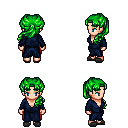
a pixel art fantasy rpg character, female body template, human, light skin, blue robe, red pants, green princess hairstyle, gray slippers, four views (front, back, left, right), 2x2 character sprite sheet, small pixel art, hard edges, no anti-aliasing